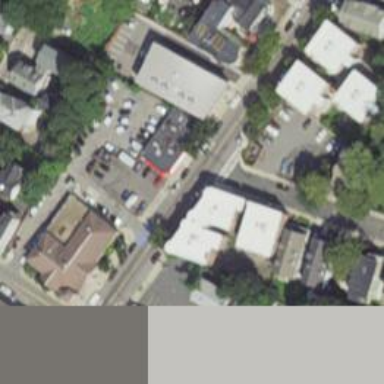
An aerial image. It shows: Convenience shop.